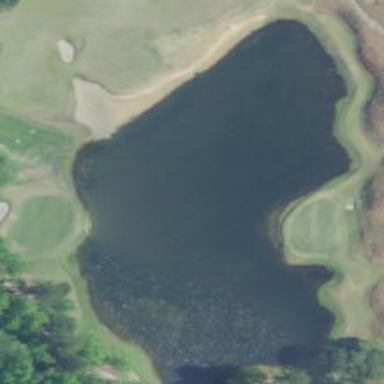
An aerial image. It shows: Water hazard on golf course. The hazard is natural water feature.